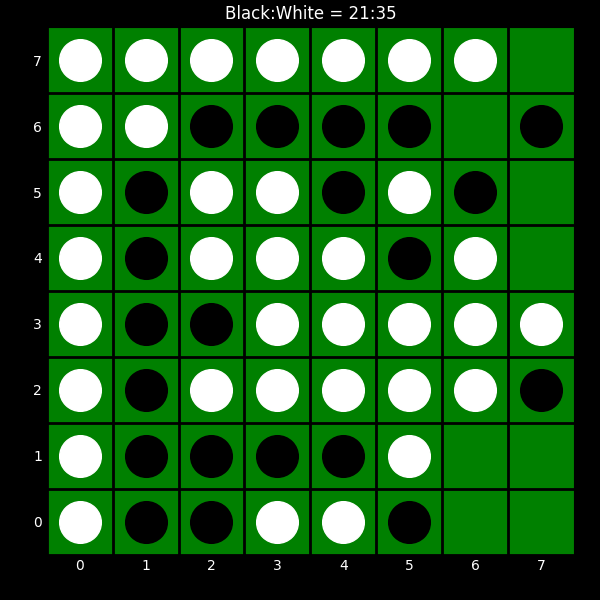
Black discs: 21
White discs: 35